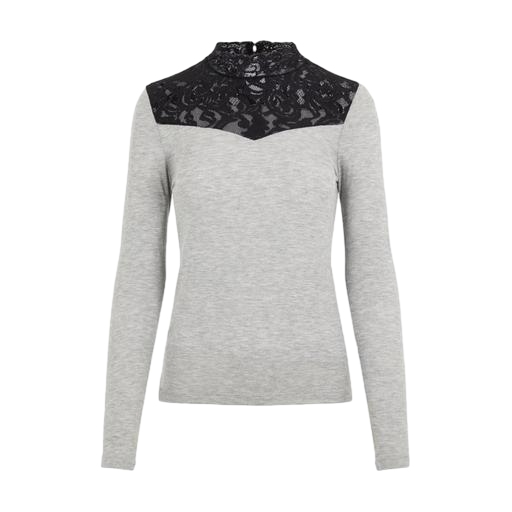
lace-yoke t-shirt, high-neck top, gray long-sleeve mesh turtleneck tee, white background